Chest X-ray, AP view. Patient: 25 years old, sex M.
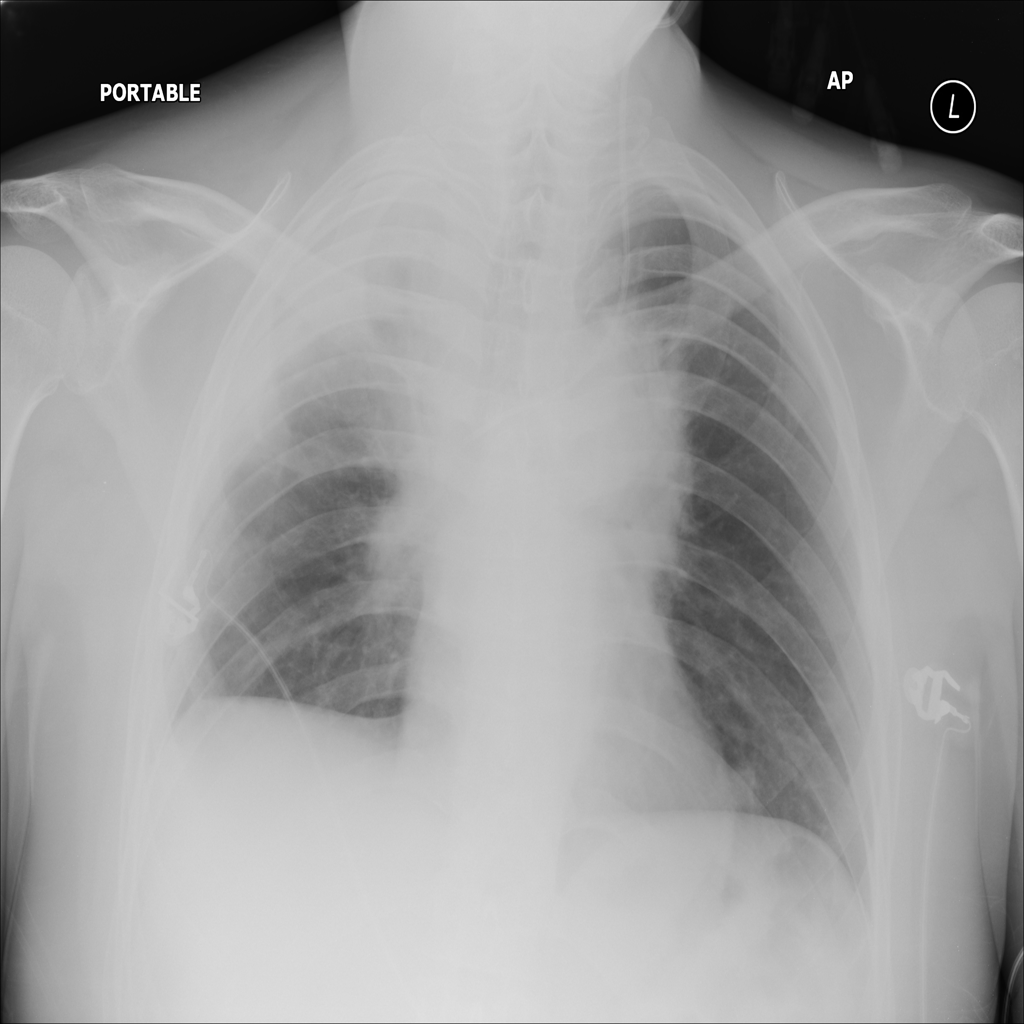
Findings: Consolidation